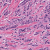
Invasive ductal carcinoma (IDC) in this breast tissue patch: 1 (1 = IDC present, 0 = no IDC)